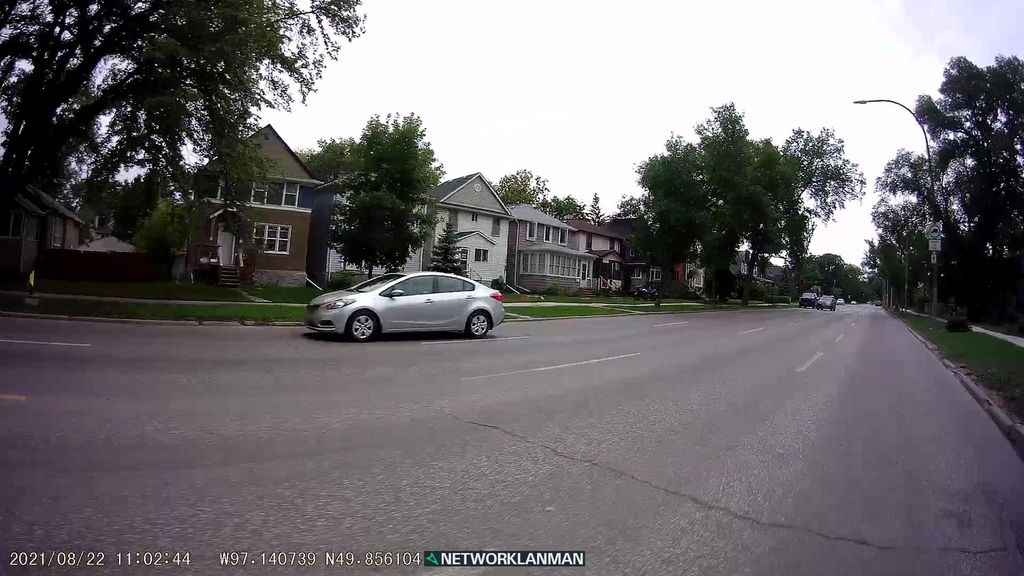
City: winnipeg